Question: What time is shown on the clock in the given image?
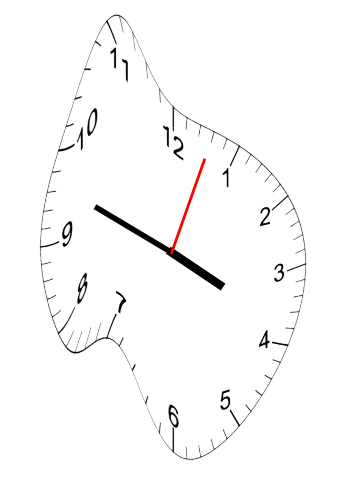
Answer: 03:48:03